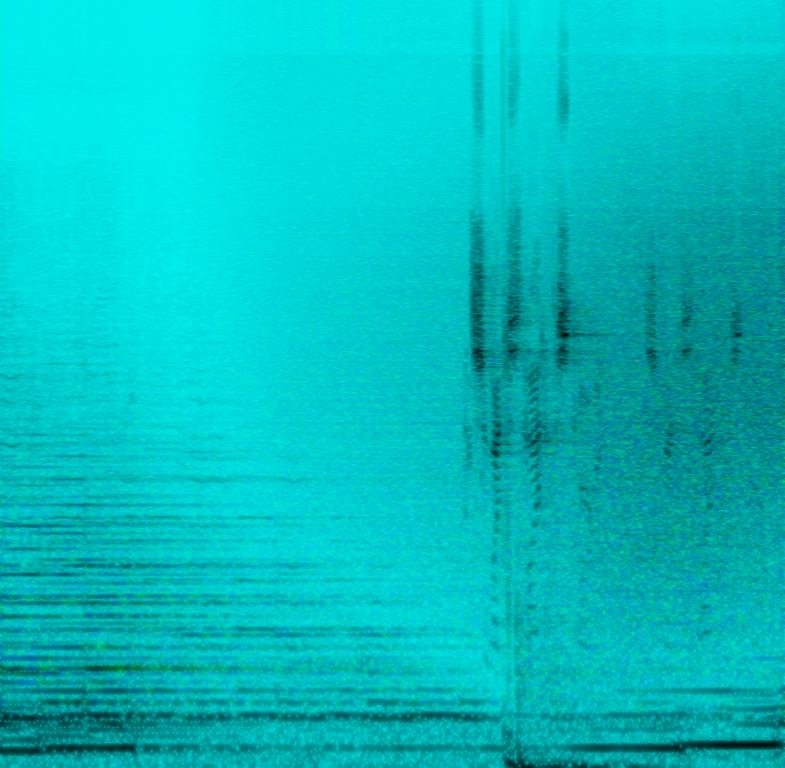
The Electro song features a reverberant reversed piano melody and synth bass with a modulated filter effect on it, over which there is a white noise riser that leads into the short snippet of drop that consists of layered punchy kick and shimmering hi hat. Right before the drop, there is a filtered, echoing male vocal too. It sounds emotional and exciting.